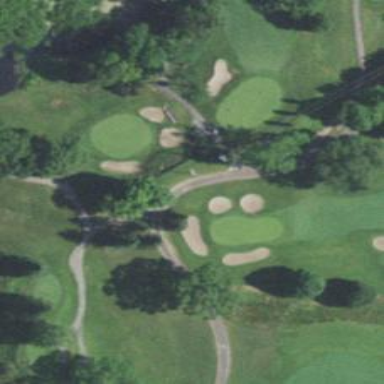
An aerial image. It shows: Golf hole.